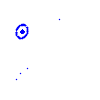
Particle: kaon